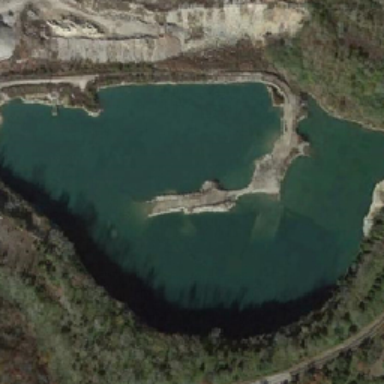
The pond is full of trees .